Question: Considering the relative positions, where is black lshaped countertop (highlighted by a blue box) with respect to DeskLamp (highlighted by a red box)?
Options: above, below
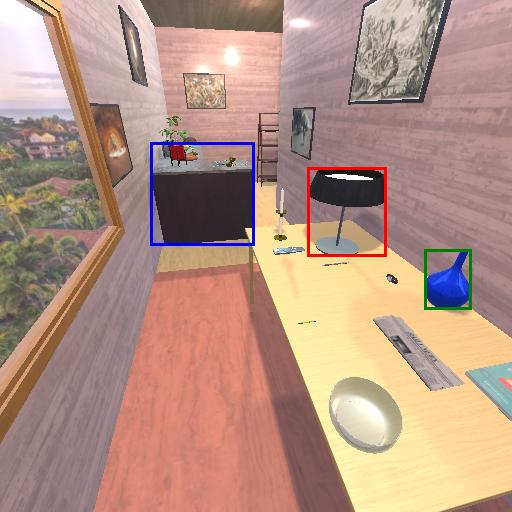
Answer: above